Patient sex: M
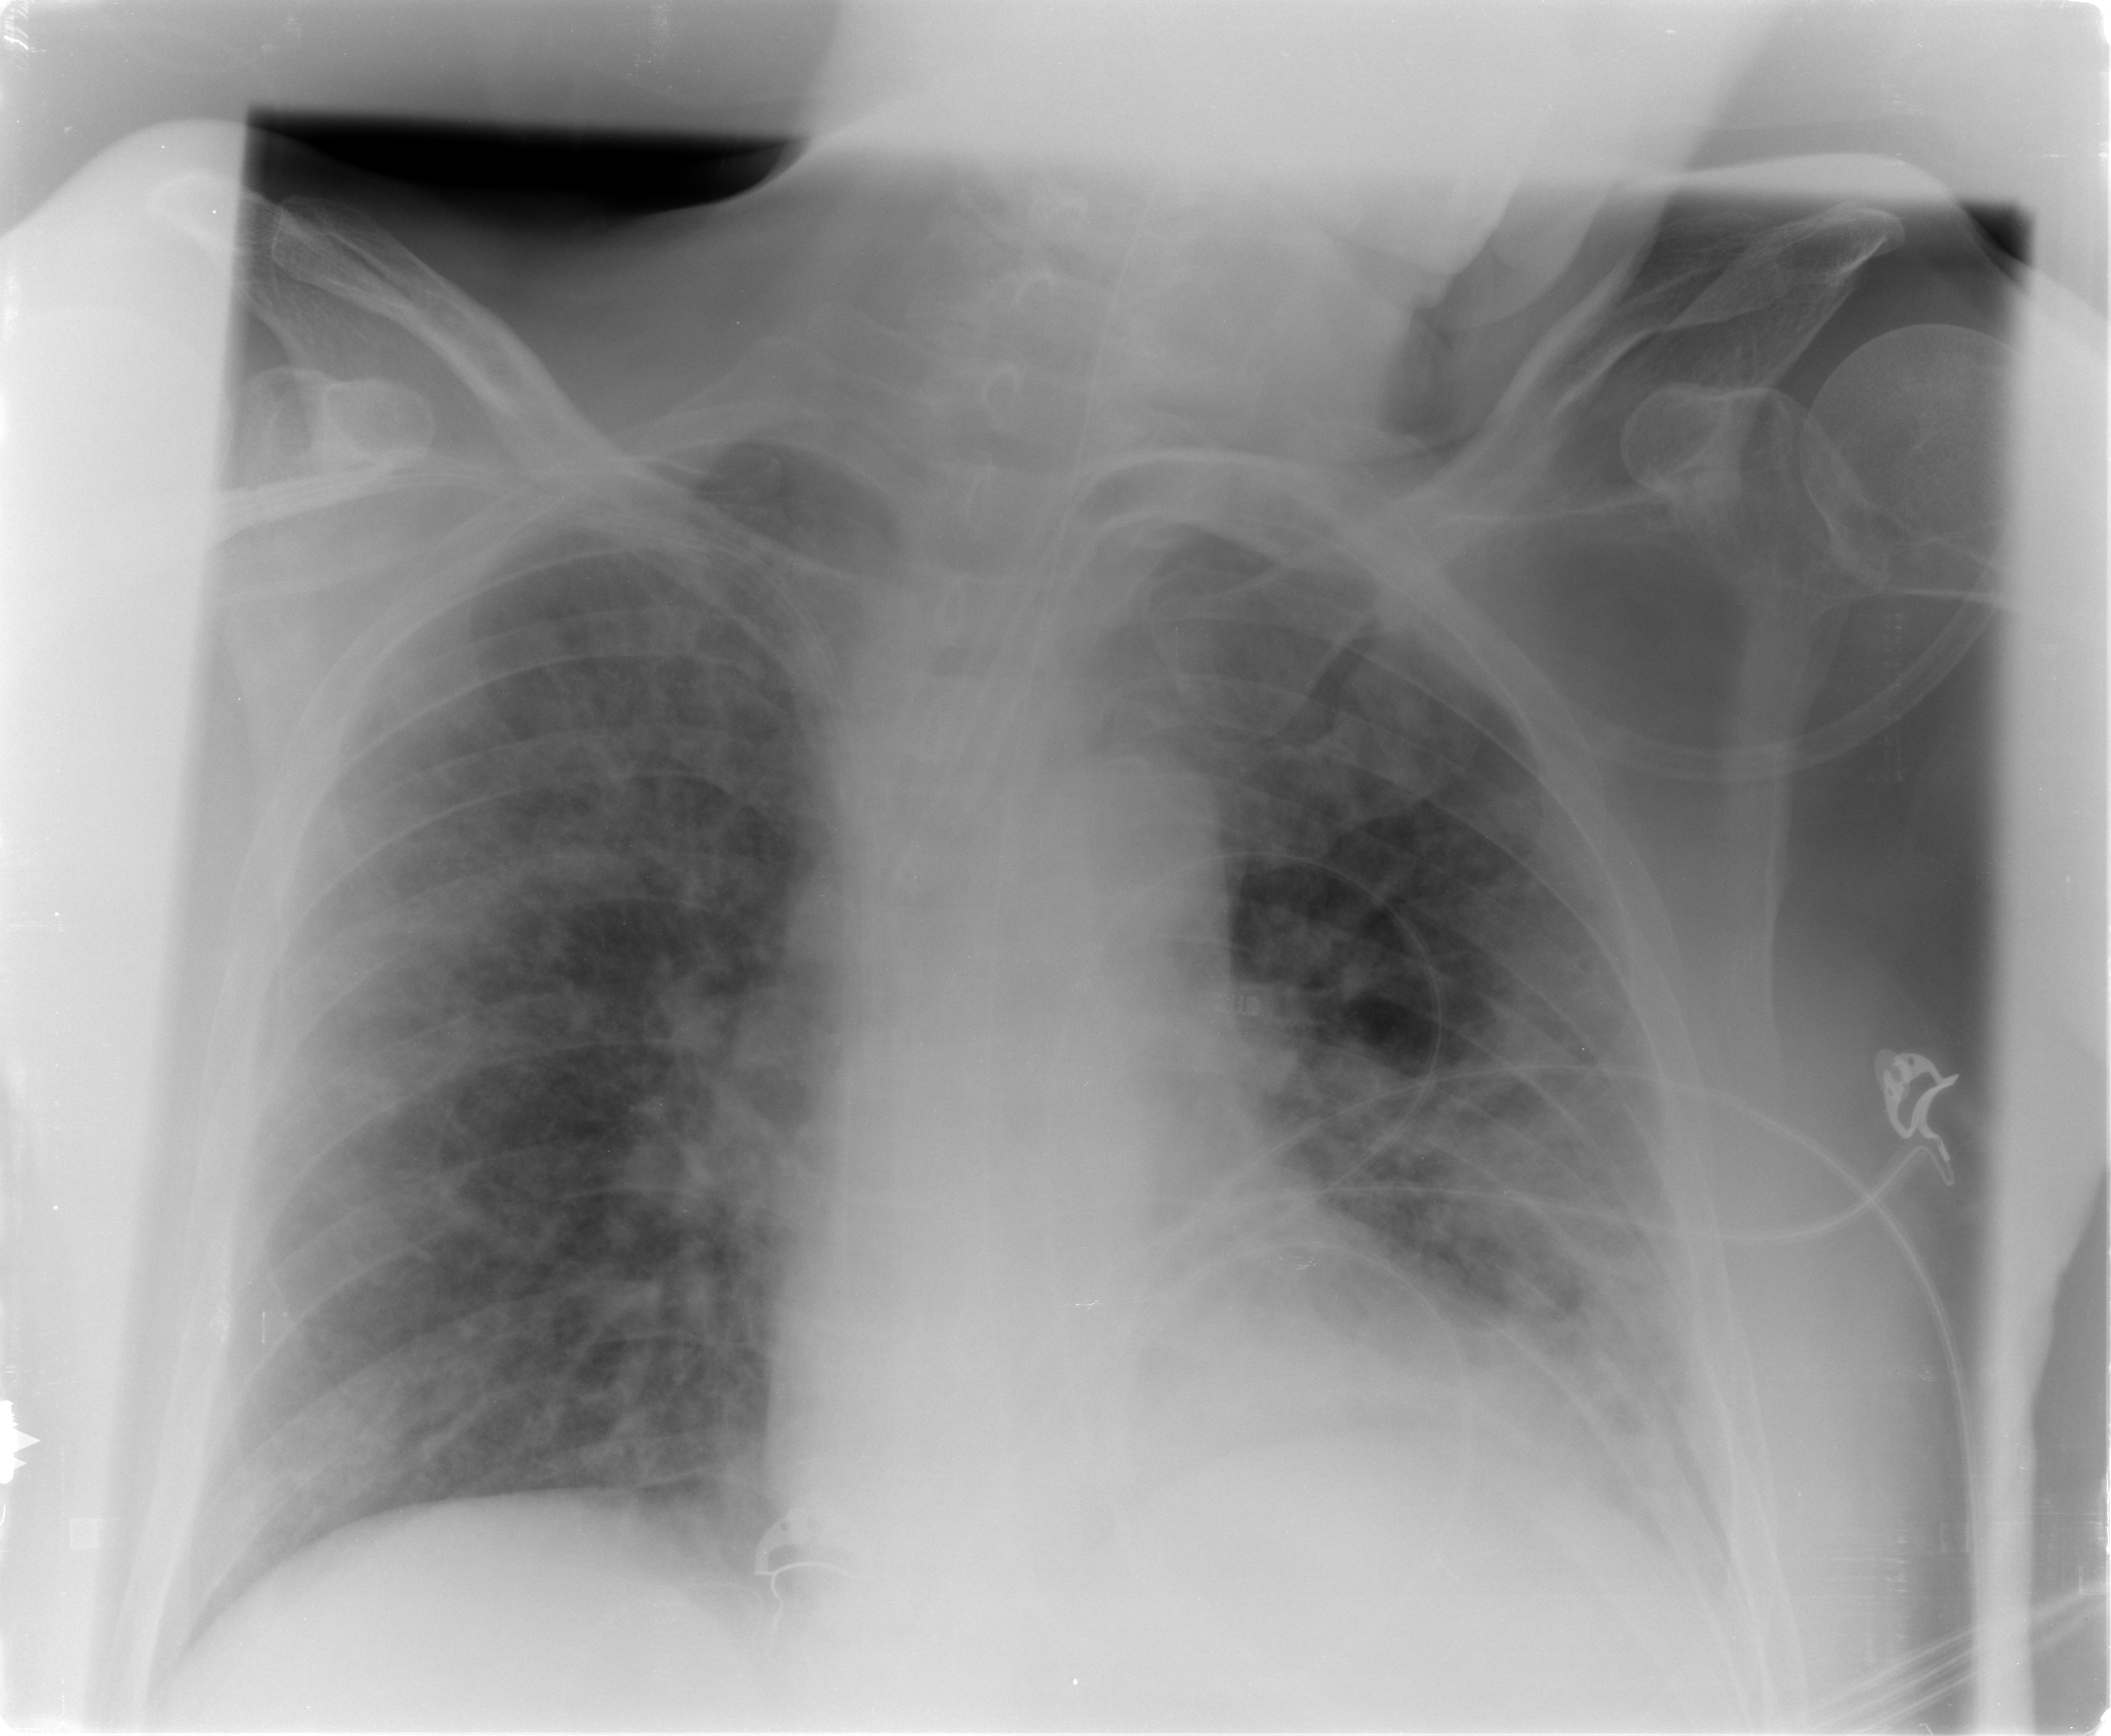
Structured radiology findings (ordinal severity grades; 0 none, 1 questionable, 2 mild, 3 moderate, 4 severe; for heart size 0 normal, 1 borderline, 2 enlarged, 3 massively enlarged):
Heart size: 2
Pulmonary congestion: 2
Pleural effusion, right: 0
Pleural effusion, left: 2
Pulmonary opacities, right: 2
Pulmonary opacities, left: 3
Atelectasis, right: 2
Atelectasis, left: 2